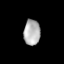
Tissue: lung
Cell type: Others
Senescence score: 0.229
Nuclear area (px): 412
Mean DAPI intensity: 178.218